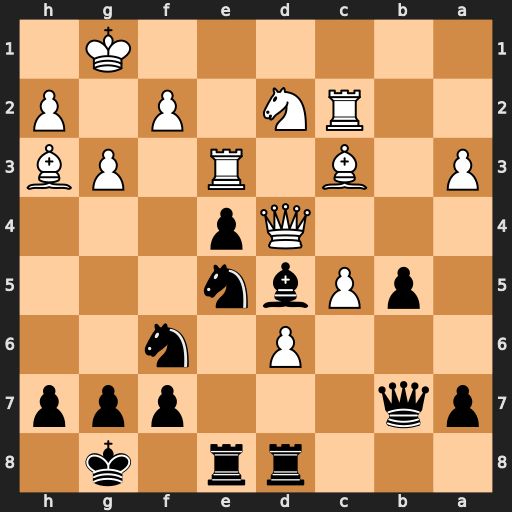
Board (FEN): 3rr1k1/pq3ppp/3P1n2/1pPbn3/3Qp3/P1B1R1PB/2RN1P1P/6K1
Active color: b
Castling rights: -
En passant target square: -
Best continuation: Nc6 Qxf6 gxf6